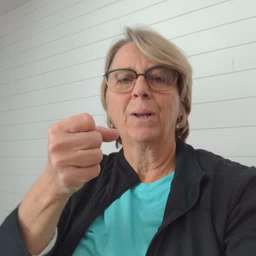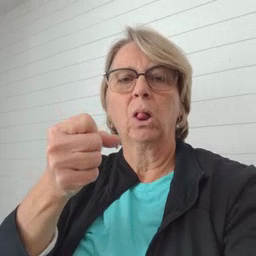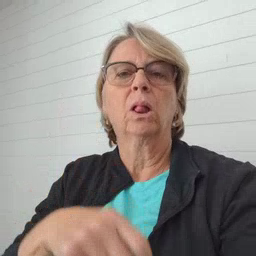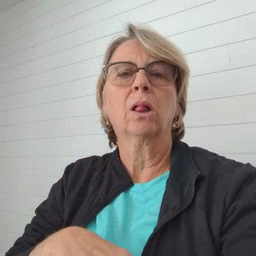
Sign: milk